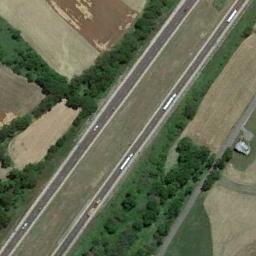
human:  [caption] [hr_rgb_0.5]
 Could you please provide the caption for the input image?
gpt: There are large areas of brown and green mixed farmland around the freeway, And there are several cars on the freeway .

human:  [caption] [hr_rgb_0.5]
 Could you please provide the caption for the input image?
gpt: There is a big white truck on the highway on the right .

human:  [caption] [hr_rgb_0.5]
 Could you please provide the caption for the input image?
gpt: A straight freeway goes through the farmland with some trees .

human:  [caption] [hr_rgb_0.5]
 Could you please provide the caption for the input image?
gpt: The freeway goes through the bare land and some trees .

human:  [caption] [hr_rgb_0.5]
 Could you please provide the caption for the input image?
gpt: There are some green lawns and some yellow farmlands beside the freeway .